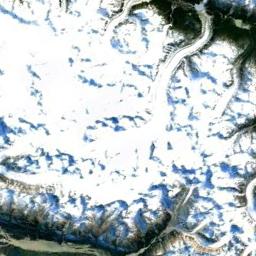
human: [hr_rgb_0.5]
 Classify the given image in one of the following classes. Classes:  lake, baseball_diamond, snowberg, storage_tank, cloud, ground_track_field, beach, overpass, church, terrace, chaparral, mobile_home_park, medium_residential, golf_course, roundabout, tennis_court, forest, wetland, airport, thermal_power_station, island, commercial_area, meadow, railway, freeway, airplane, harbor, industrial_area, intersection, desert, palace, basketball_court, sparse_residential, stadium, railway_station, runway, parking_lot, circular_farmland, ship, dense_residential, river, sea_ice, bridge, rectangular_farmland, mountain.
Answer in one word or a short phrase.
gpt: snowberg